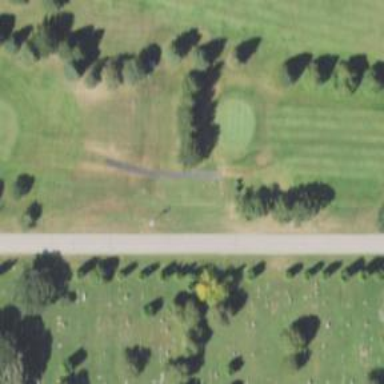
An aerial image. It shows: Golf hole.